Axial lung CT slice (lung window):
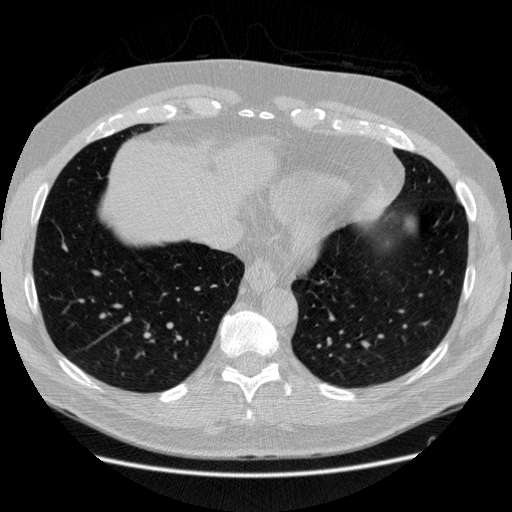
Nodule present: no